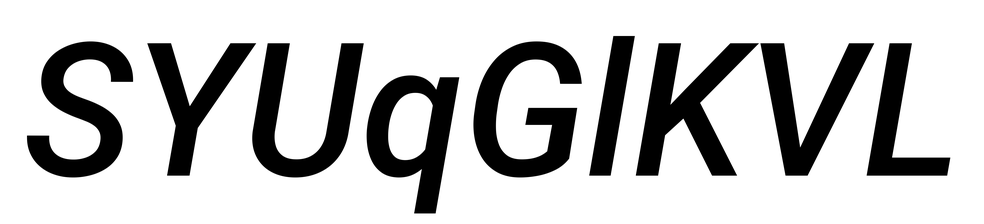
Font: Roboto-Italic_Medium_Italic